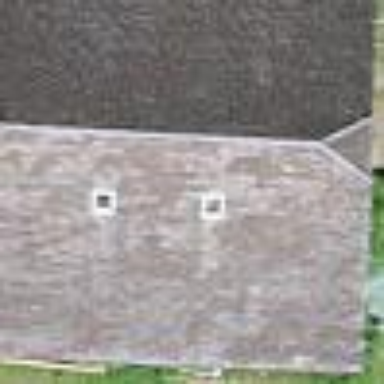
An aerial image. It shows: Barn.